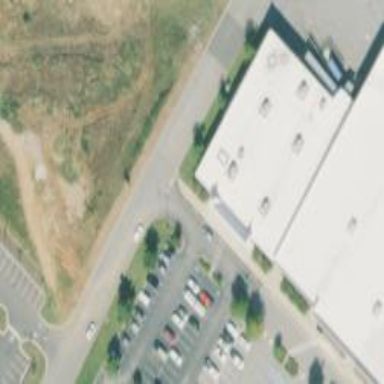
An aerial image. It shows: Building.